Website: home-depot
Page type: payment
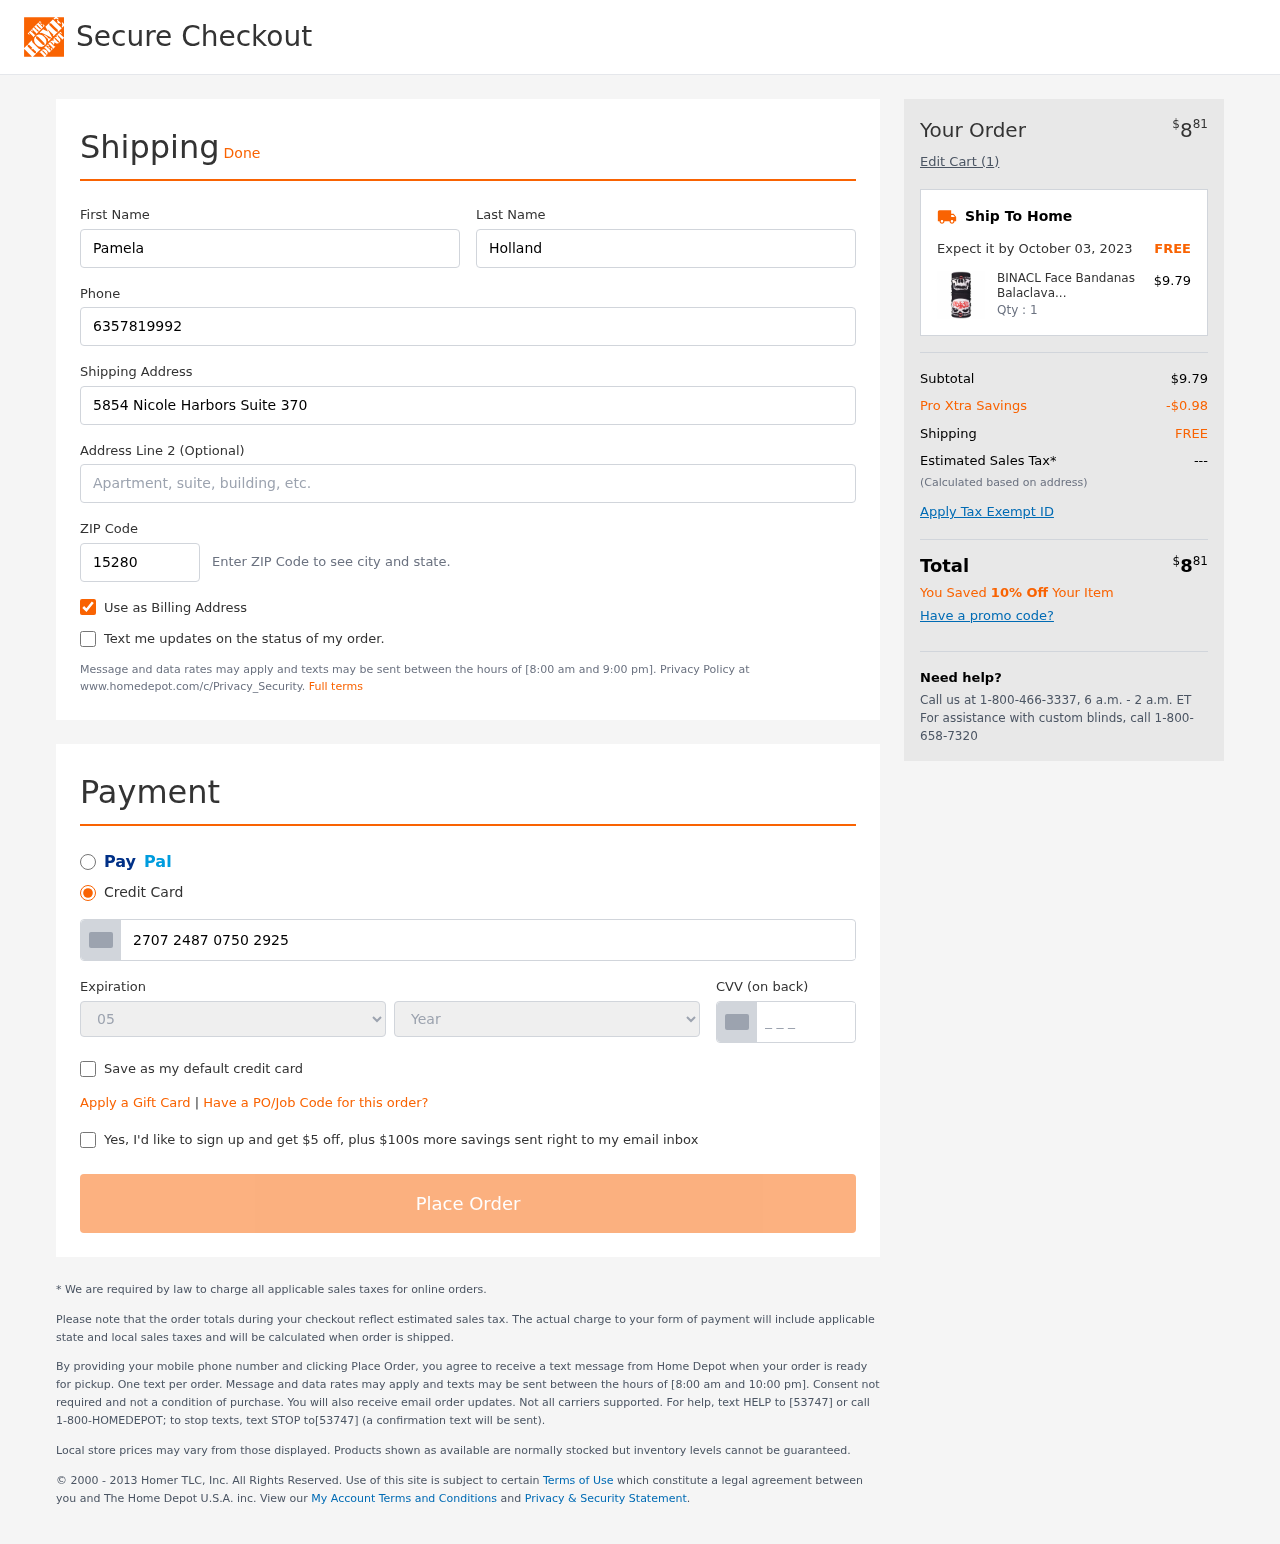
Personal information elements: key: PII_CARD_CVV
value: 377
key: PII_CARD_EXPIRY_MONTH
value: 05
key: PII_CARD_EXPIRY_YEAR
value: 28
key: PII_CARD_NUMBER
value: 2707 2487 0750 2925
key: PII_FIRSTNAME
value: Pamela
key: PII_LASTNAME
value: Holland
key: PII_PHONE
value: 6357819992
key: PII_POSTCODE
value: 15280
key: PII_STREET
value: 5854 Nicole Harbors Suite 370
Product elements: key: PRODUCT1_NAME
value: BINACL Face Bandanas Balaclava, Unisex Neck Gaiter Scarf Novelty Stretchable Wind Sun UV Protection
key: PRODUCT1_PRICE
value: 9.79
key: PRODUCT1_QUANTITY
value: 1
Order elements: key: ORDER_TOTAL
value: $881
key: ORDER_NUM_ITEMS
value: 1
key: ORDER_DELIVERY_DATE
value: October 03, 2023
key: ORDER_SUBTOTAL
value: $9.79
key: ORDER_DISCOUNT
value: -$0.98
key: ORDER_SHIPPING_COST
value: FREE